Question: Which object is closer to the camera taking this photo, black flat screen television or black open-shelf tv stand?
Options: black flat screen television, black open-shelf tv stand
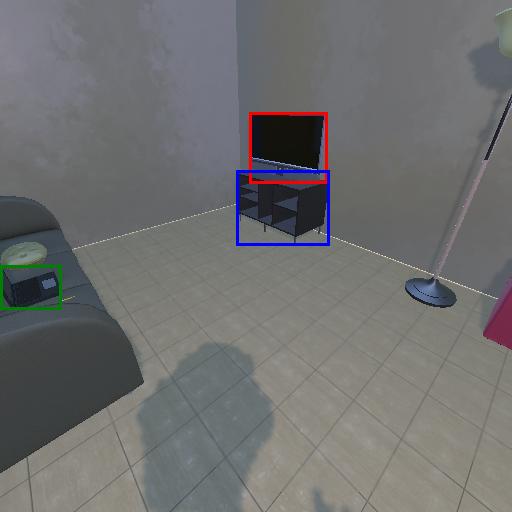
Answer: black flat screen television